Question: I am trying to use <URL> function in OpenCV on the image below.
'findContours(img, contours, hierarchy, CV_RETR_TREE, CV_CHAIN_APPROX_NONE, cvPoint(0,0) );'
When I do this query: 'contours.size()' it returns 18, so that seems 2 contour for each circle. The circles are as you can see 1-pixel thick, how is it 2 contours? Is it one for outer and one for inner, if so, how can I force this function to detect just one contour for each circle? I thought a contour was defined as a connected sequence of pixels, 1 pixel thick.

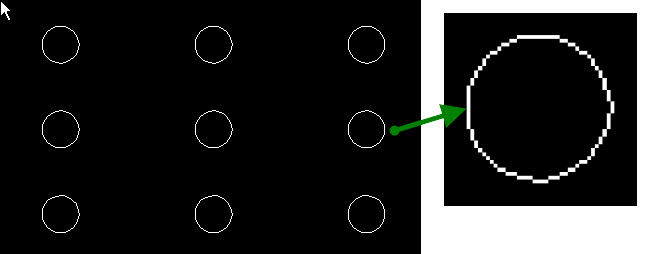
Answer: I can't confirm this, but i think the algorithm used by this function does something equivalent to computing the gradient for each function. Which means that there will be a contour found on the outer edge and one on the inner edge, just like you suggested.
To confirm this, You can try to use an input image where the circles have been filled with white (elimininating the inner contour)
you can also test with different parameters on the findContours function
For example, try using instead of I assume the inner circle is nested within the outer one, so this should force it to return only the outer ones